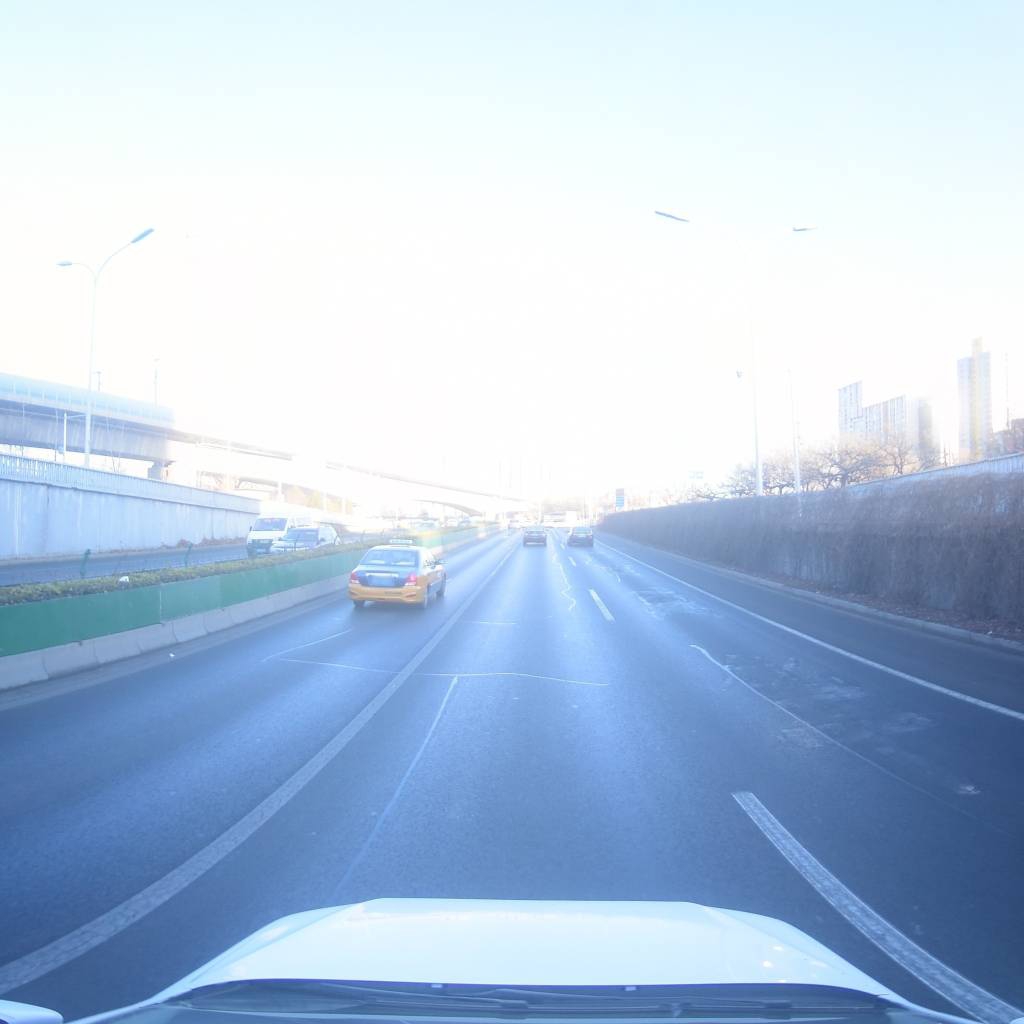
Region: Fengtai
Road damage annotations: transverse patch, longitudinal patch, longitudinal patch, longitudinal patch, longitudinal patch, transverse patch